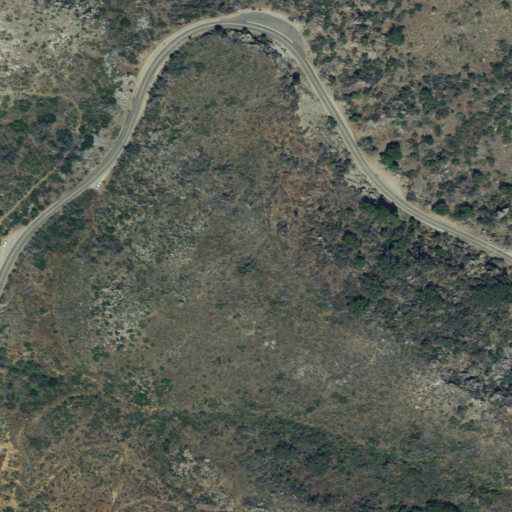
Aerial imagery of point in California named Yucca Point containing shrub, grassland, open development, low intensity development, evergreen forest, medium intensity development, and high intensity development